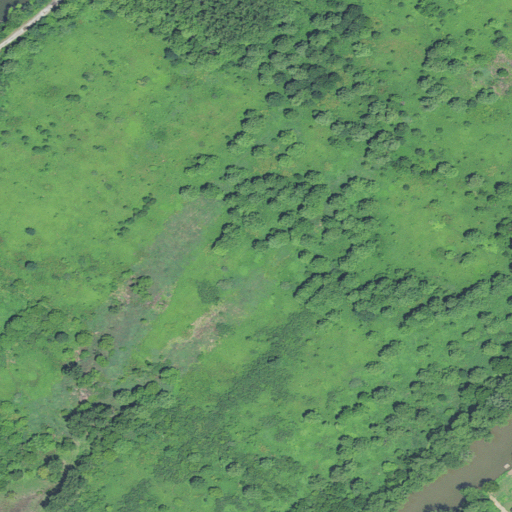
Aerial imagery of island in West Virginia named Middle Island containing pasture, mixed forest, woody wetlands, open water, herbaceous wetlands, deciduous forest, and low intensity development